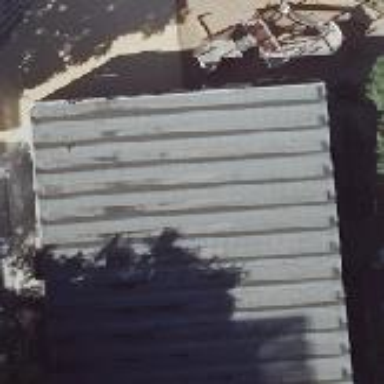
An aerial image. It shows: Sports hall building.